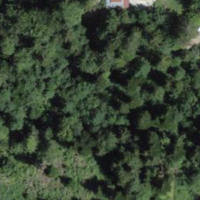
EUNIS habitat code: 44
Species observed at this site:
Petasites albus